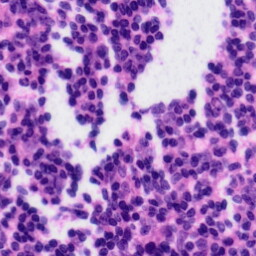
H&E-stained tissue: Tonsil